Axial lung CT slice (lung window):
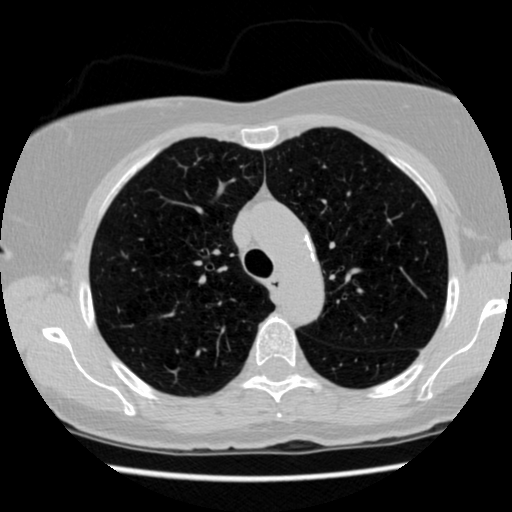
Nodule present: no